Field crop: tomato
Growth stage: 2
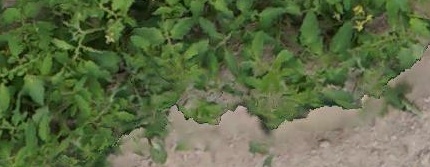
Species: tomato